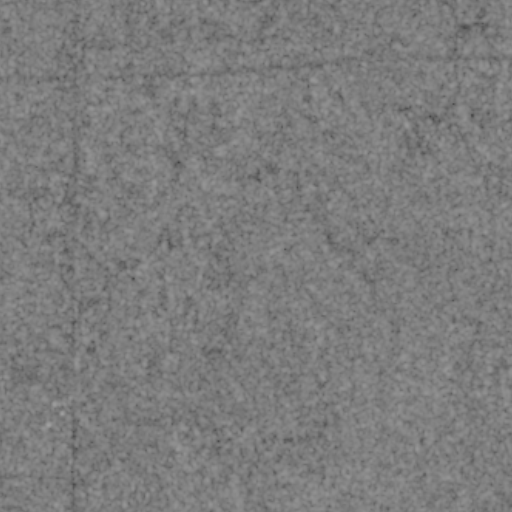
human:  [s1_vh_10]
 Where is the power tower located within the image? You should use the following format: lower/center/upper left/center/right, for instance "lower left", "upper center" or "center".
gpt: The power tower is located in the upper of the image.
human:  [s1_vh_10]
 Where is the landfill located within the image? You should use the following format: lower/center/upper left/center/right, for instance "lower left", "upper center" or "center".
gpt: There is no landfill in the image.

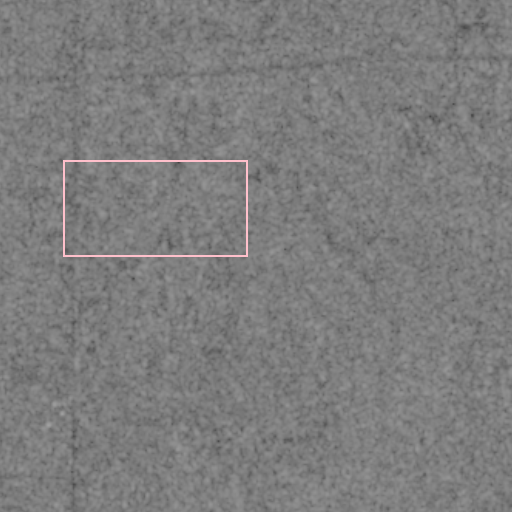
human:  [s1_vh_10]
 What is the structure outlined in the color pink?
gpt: There is no pink outline.
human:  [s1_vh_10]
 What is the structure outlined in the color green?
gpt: There is no structure outlined in green.